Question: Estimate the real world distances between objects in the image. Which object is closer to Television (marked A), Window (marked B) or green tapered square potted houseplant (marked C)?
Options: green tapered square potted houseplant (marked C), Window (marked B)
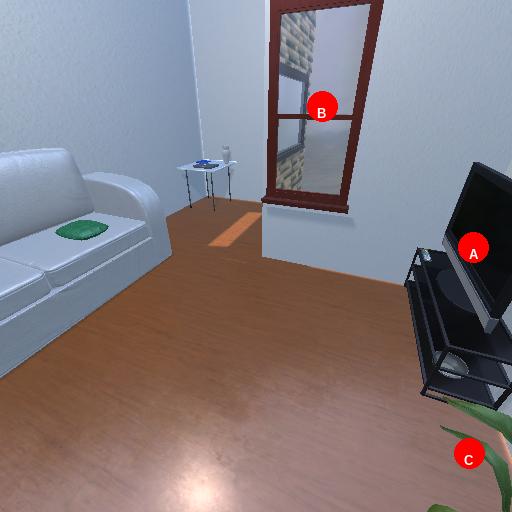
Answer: green tapered square potted houseplant (marked C)